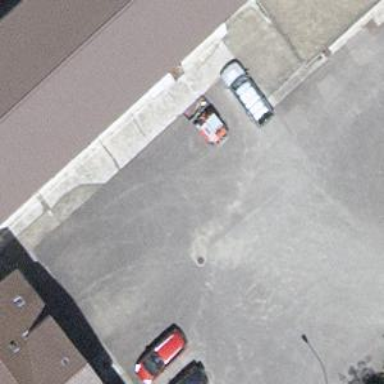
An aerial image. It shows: Parking aisle designated as service road.